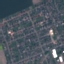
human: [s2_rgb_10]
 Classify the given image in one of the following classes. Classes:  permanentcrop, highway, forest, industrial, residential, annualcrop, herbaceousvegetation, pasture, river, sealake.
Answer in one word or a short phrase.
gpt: Residential